Question: What is the reading of the measurement in the image?
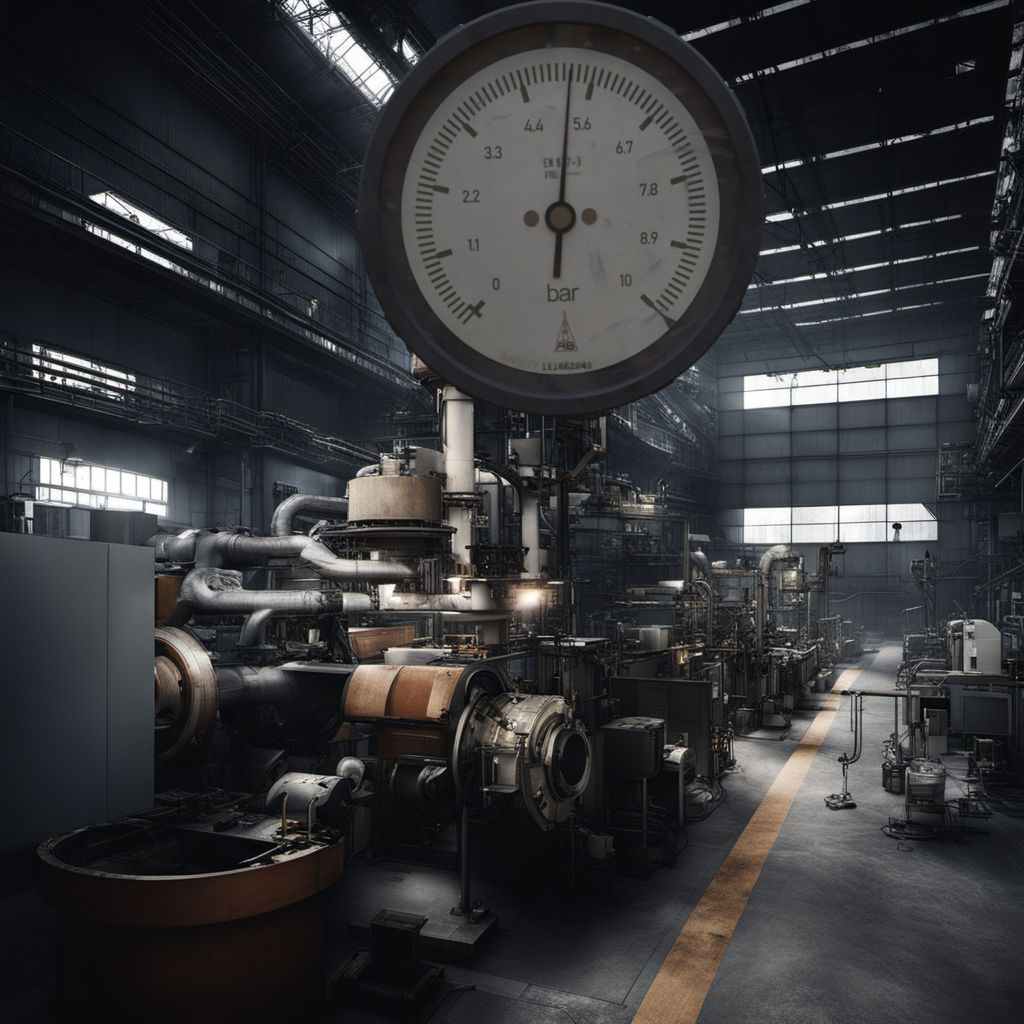
Answer: The result is 5.2
Question: What is the range of this measurement?
Answer: The range is from 0 to 10
Question: What is the minimum and maximum value of this measurement?
Answer: The minimum value is 0 and the maximum value is 10